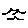
Label: bird